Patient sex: M
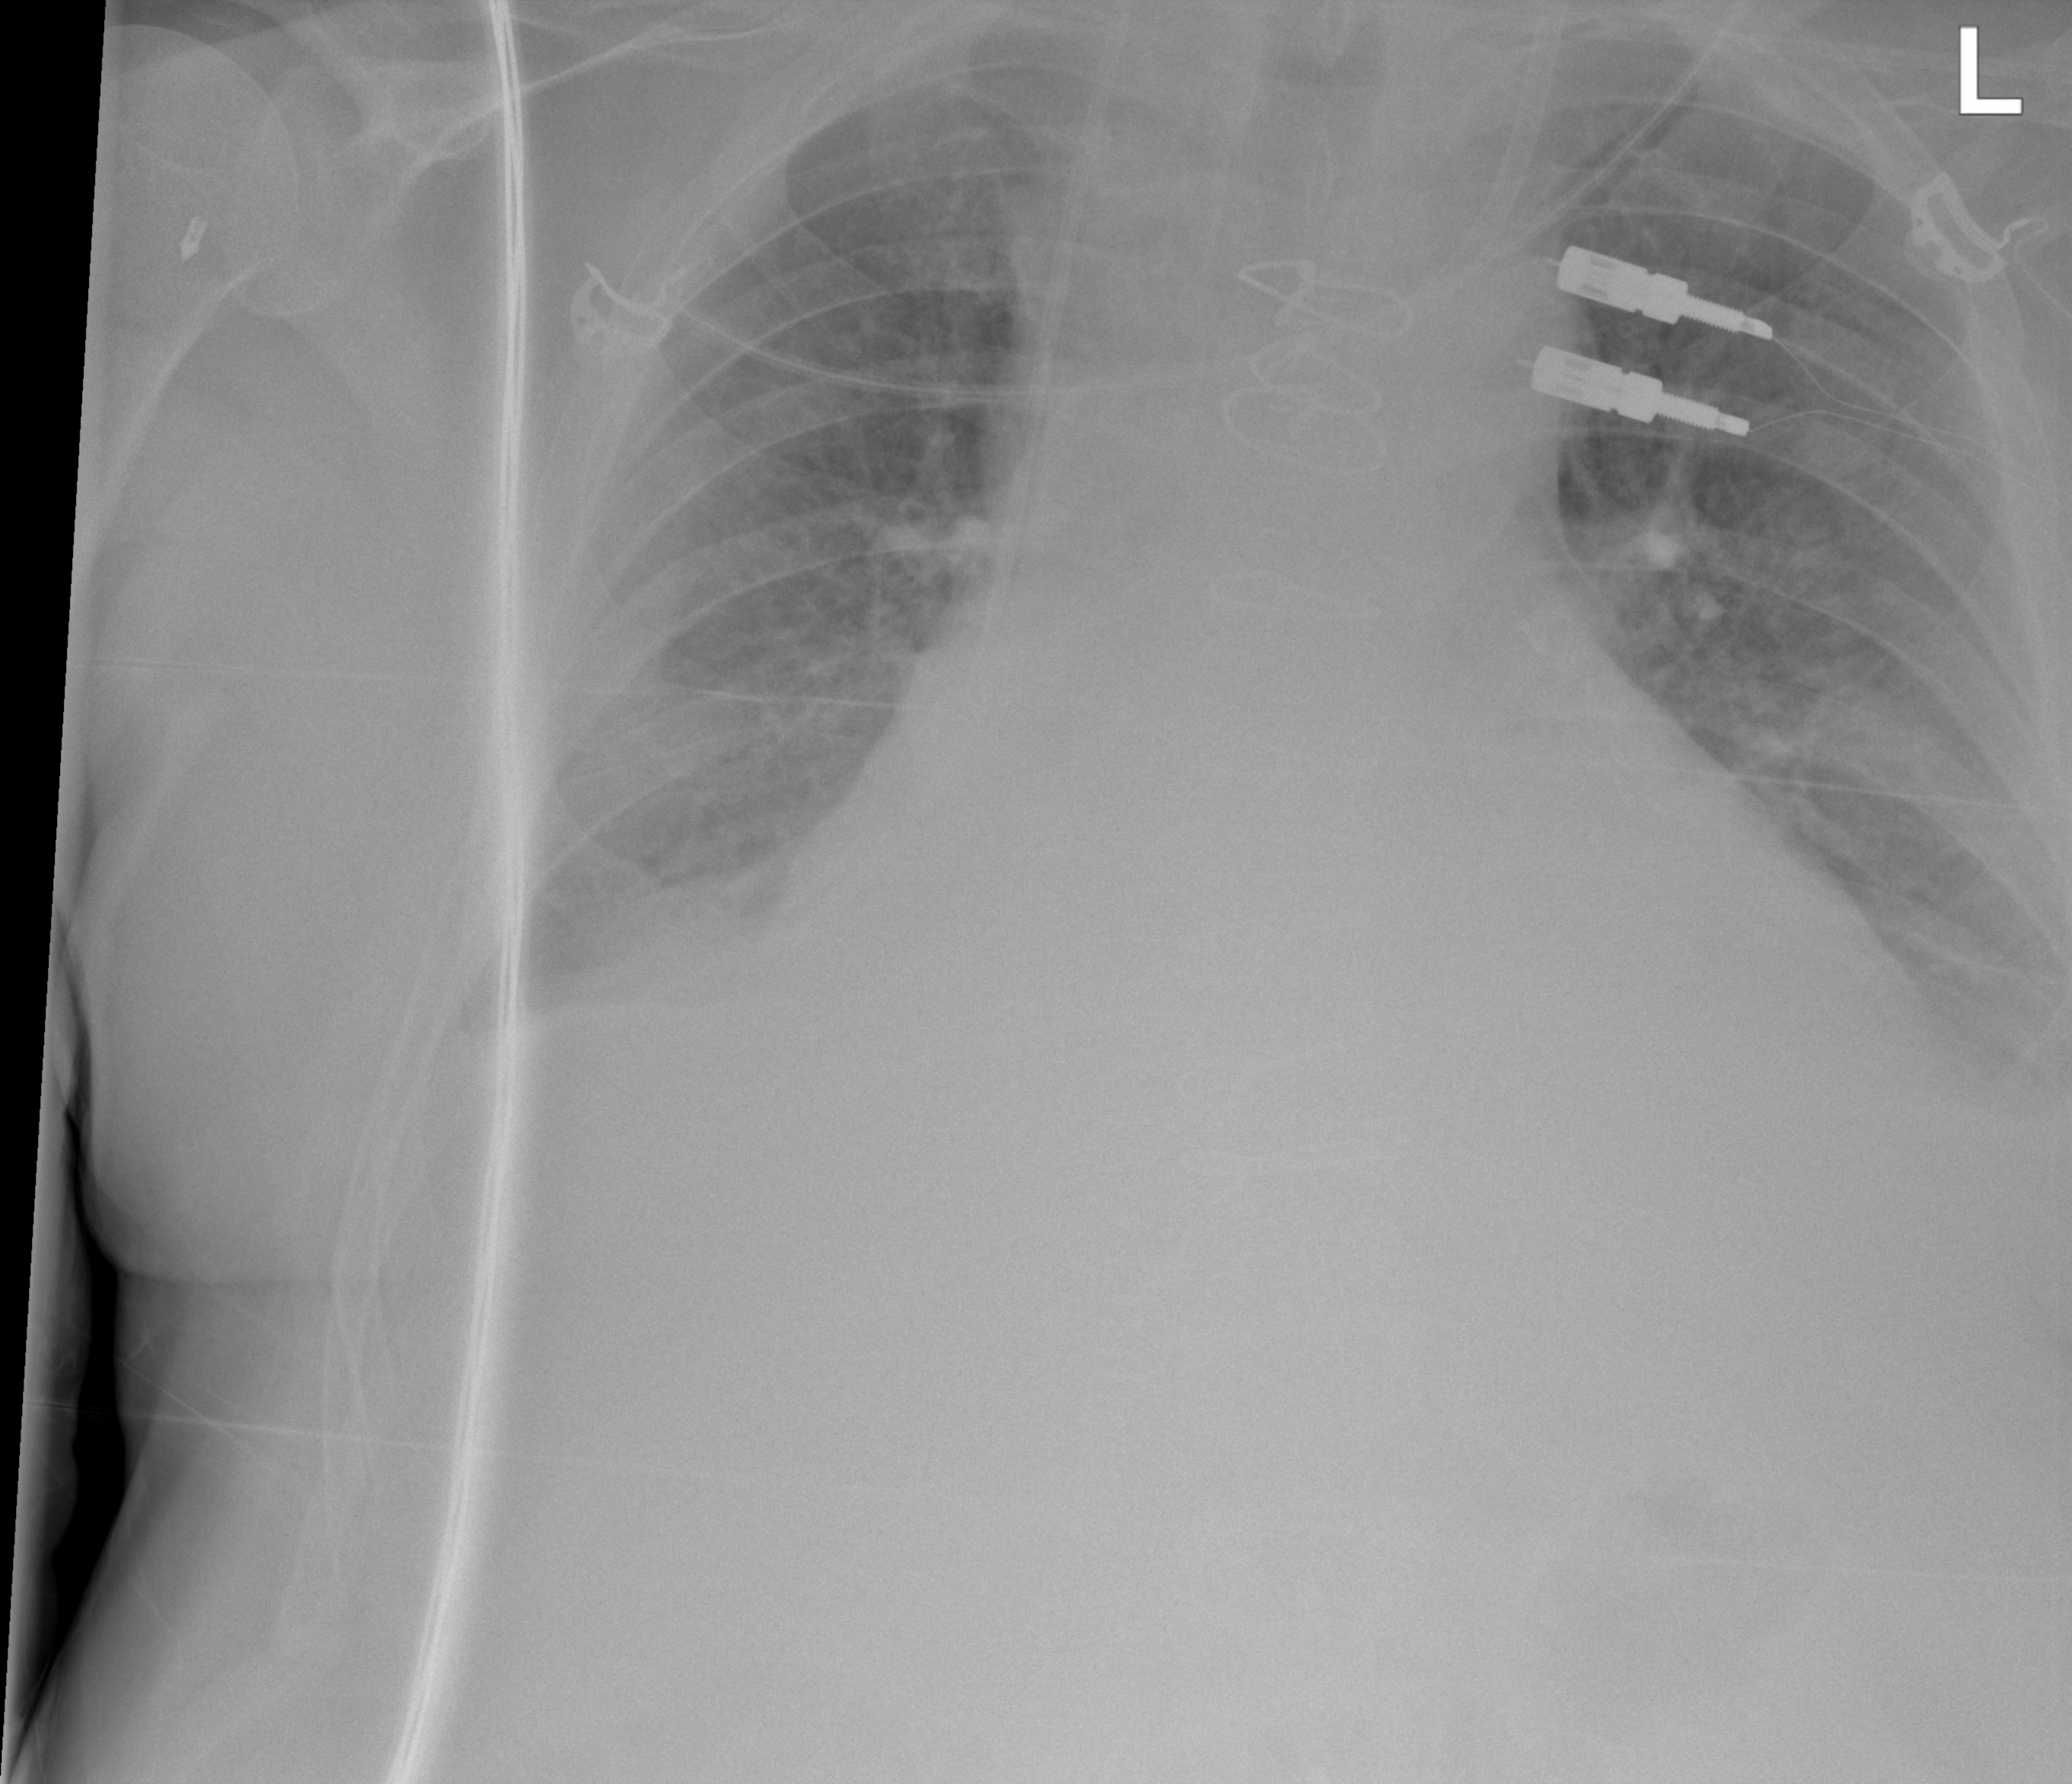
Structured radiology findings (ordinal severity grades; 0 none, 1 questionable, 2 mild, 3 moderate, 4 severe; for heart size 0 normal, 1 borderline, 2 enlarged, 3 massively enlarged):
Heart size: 2
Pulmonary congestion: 2
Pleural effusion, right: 3
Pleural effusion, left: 2
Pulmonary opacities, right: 1
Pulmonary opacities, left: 1
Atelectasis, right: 2
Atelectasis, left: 2